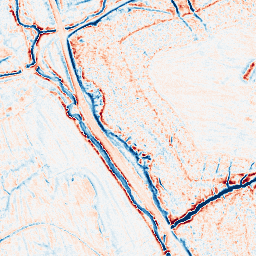
Category: classical
Decomposition family: gaussian_anisotropic
Decomposition parameters: sigma_x: 2
sigma_y: 2
Upsampling method: quartic
Upsampling parameters: scale: 2
Upsampling scale: 2